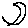
Label: moon